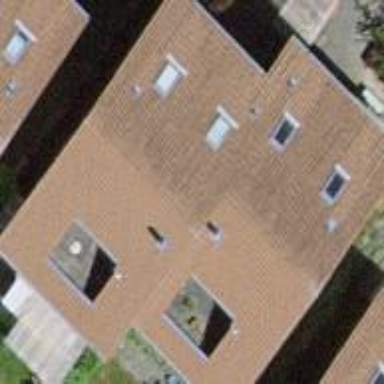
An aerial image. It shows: Terrace building.